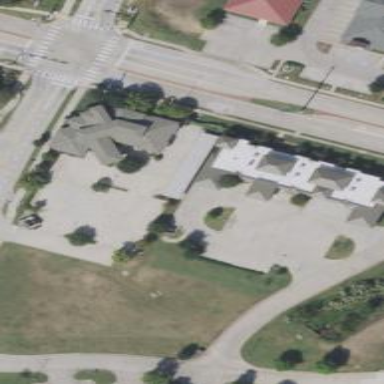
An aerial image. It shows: Office building.